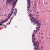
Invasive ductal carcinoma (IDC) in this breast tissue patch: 0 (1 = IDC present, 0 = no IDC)